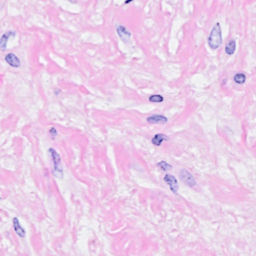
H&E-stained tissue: Breast